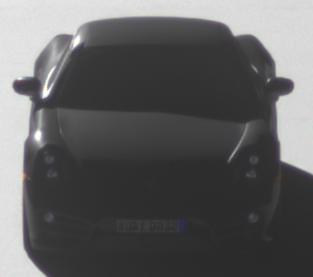
Make: Porsche
Model: Cayman
Detailed model: Cayman (981C)
Model produced from: 2013/03
Model produced until: 2014/04
Doors: 2
Color: black
Road condition: dry road
Daytime: morning or afternoon
Contrast: high contrast